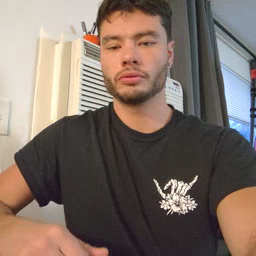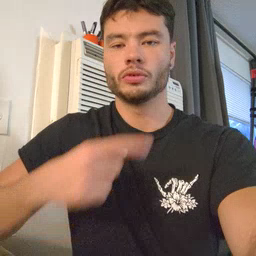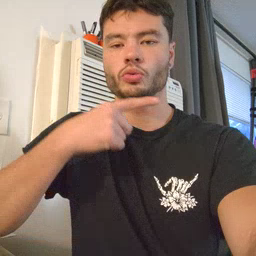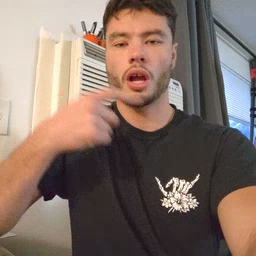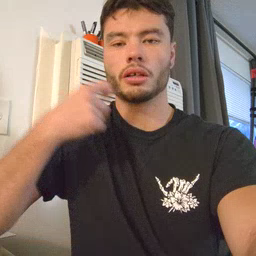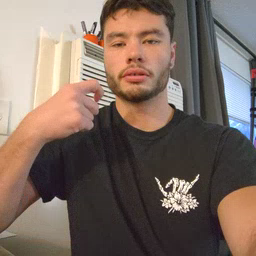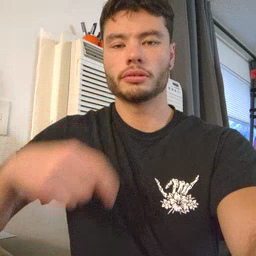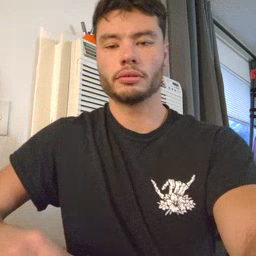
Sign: dryer